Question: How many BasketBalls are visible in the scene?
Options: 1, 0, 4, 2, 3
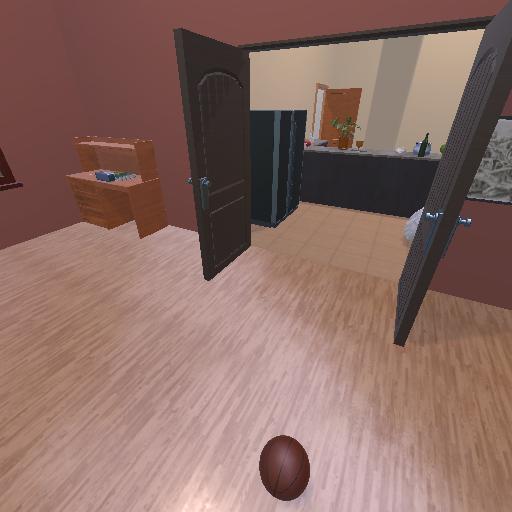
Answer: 1